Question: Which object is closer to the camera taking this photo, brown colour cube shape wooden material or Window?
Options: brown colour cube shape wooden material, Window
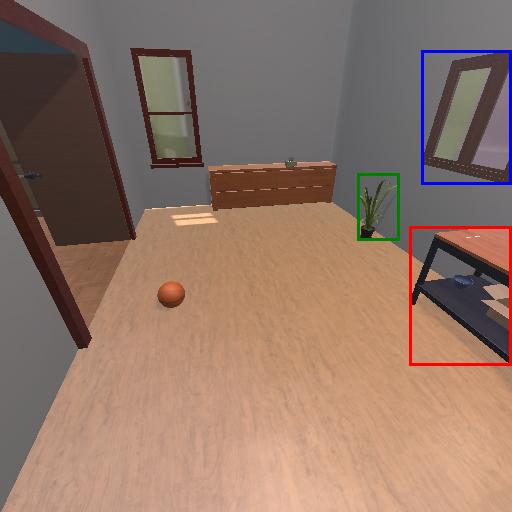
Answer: brown colour cube shape wooden material